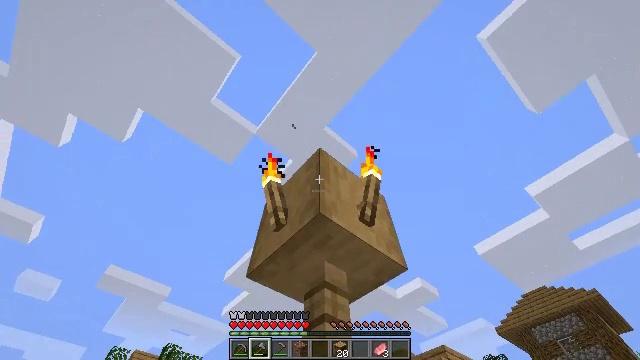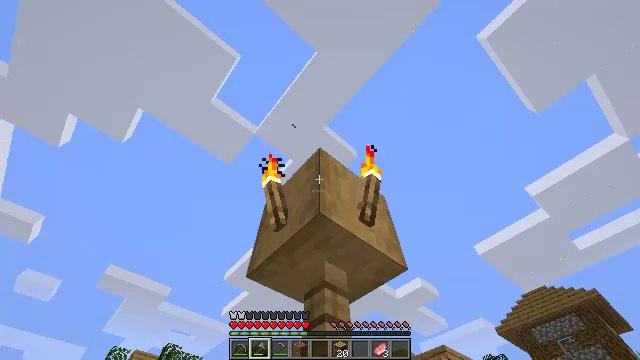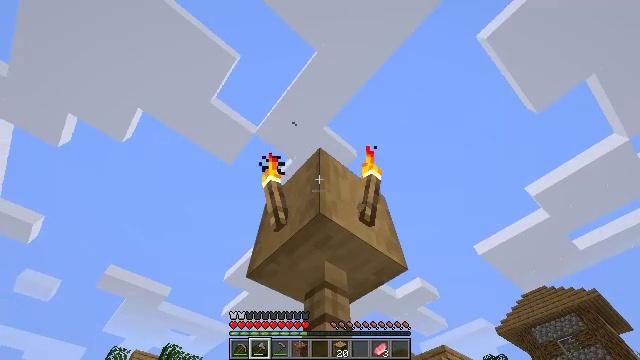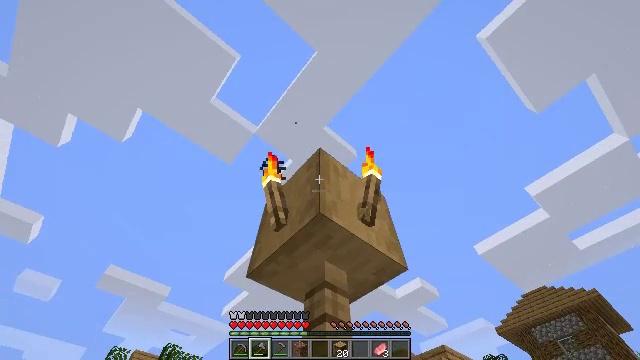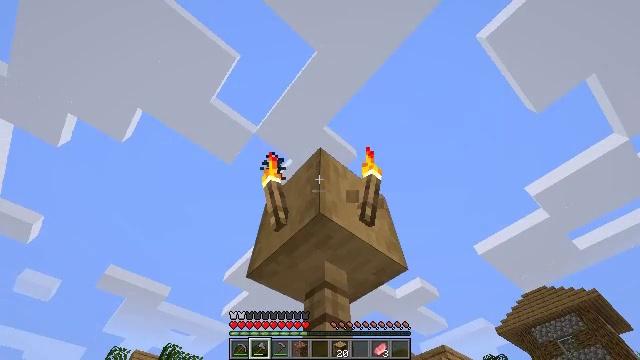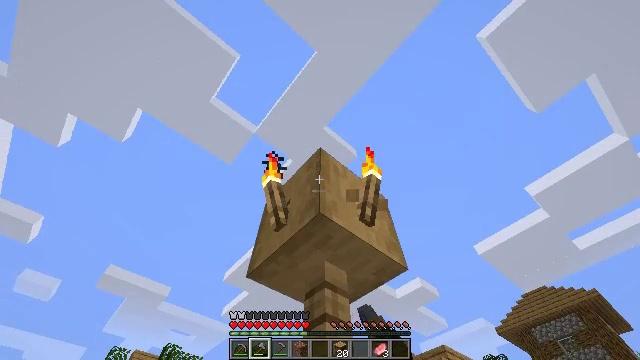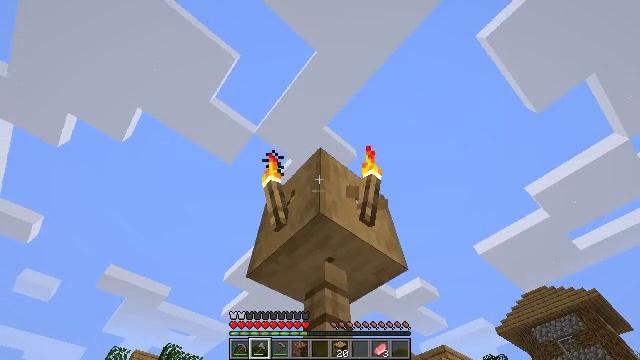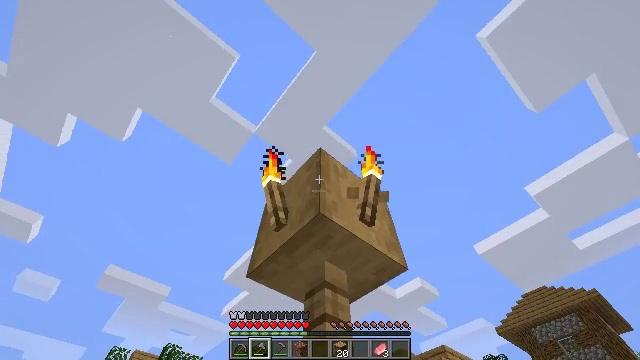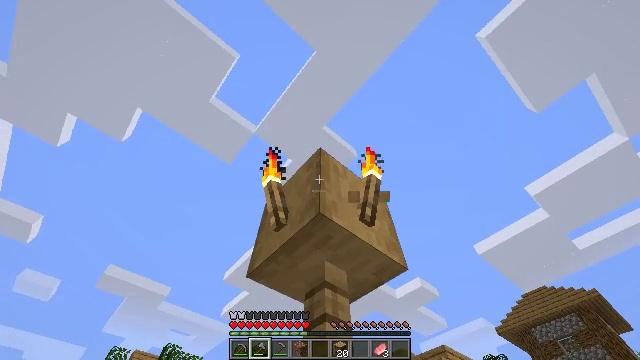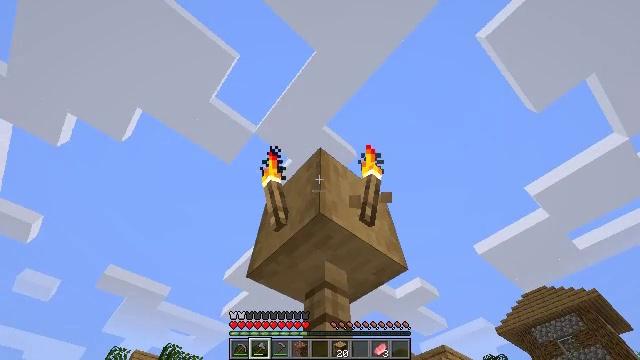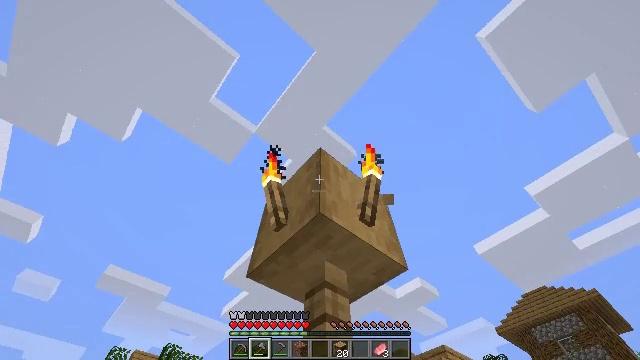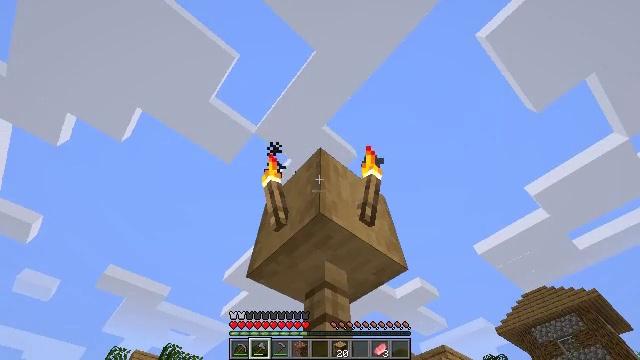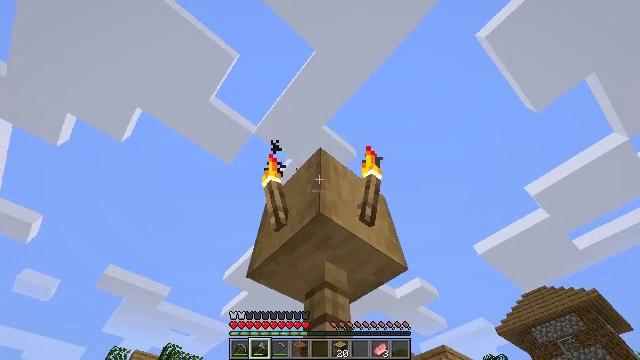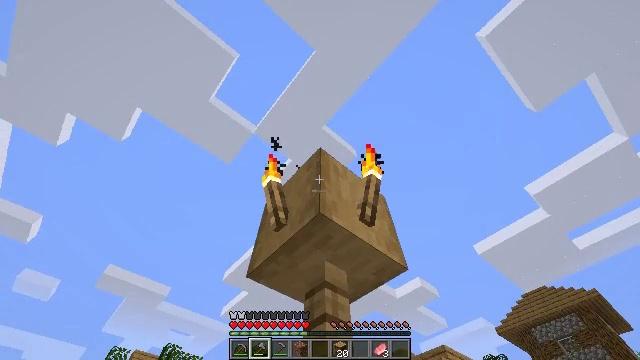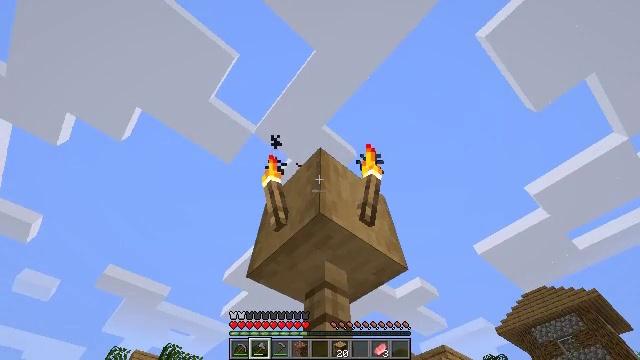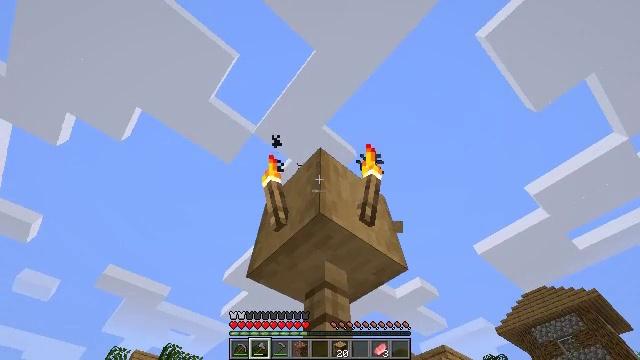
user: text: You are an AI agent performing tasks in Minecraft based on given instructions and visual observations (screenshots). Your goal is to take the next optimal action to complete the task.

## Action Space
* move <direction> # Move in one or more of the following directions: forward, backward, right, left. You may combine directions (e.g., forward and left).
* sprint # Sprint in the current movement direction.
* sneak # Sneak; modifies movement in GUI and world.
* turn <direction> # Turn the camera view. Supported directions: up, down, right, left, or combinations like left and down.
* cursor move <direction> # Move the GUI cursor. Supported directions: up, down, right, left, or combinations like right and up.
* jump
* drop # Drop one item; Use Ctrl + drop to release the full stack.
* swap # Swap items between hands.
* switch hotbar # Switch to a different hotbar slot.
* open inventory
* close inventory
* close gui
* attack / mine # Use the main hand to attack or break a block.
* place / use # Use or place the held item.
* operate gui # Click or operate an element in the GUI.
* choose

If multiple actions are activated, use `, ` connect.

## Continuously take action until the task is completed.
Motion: motion action
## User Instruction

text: Gather stripped oak wood for building.
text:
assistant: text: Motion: no_op
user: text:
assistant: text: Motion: no_op
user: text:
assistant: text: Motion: no_op
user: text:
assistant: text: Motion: attack / mine
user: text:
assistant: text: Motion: attack / mine
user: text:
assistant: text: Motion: attack / mine
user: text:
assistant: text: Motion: no_op
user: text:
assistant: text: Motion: no_op
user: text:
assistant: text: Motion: no_op
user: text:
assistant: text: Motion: no_op
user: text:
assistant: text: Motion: no_op
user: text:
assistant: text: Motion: no_op
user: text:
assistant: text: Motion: no_op
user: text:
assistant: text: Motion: no_op
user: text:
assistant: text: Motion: attack / mine
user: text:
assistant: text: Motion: attack / mine
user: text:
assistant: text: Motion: attack / mine
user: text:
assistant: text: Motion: attack / mine
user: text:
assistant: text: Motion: attack / mine
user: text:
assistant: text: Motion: no_op
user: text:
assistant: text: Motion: turn down
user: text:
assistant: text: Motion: turn down, attack / mine
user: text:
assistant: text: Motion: attack / mine
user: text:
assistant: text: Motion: attack / mine
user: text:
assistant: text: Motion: attack / mine
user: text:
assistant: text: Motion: attack / mine
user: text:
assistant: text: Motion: attack / mine
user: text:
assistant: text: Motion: attack / mine
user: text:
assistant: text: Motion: attack / mine
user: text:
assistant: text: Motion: attack / mine